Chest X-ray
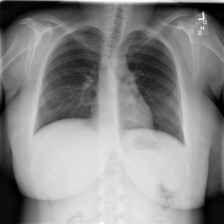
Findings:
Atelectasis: negative
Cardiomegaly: negative
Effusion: negative
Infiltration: negative
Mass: negative
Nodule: negative
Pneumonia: negative
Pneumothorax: negative
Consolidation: negative
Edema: negative
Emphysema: negative
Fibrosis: negative
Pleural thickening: negative
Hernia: negative